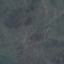
Land use / land cover class: HerbaceousVegetation